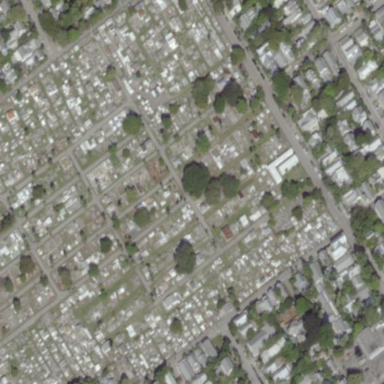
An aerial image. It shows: Cemetery.